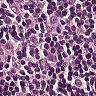
Metastatic tissue present: yes